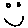
Label: smiley face